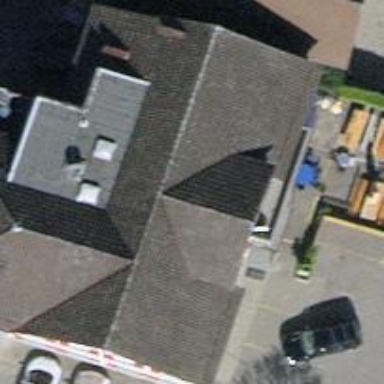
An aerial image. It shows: Restaurant.